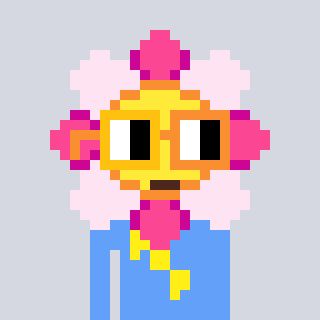
a pixel art character with square yellow and orange glasses, a flower-shaped head and a blue-colored body on a cool background